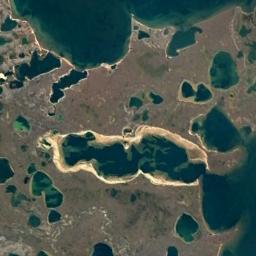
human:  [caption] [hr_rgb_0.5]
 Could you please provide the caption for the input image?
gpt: The wetland consists of bare land and water .

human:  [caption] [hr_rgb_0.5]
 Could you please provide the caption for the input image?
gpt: There are rows of tall trees in this wetland .

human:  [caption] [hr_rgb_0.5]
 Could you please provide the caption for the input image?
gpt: Many waters of different sizes and shapes are surrounded by wetlands .

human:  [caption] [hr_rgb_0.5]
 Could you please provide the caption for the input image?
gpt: There are patches of brown bare land in a lake in a wetland .

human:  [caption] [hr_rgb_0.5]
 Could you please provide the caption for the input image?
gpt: There are much bare land and many water areas on the wetland .